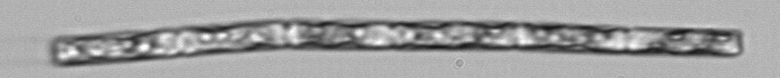
Label: Guinardia_delicatula